Field crop: maize
Growth stage: 2
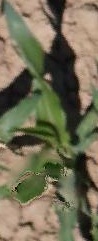
Species: maize